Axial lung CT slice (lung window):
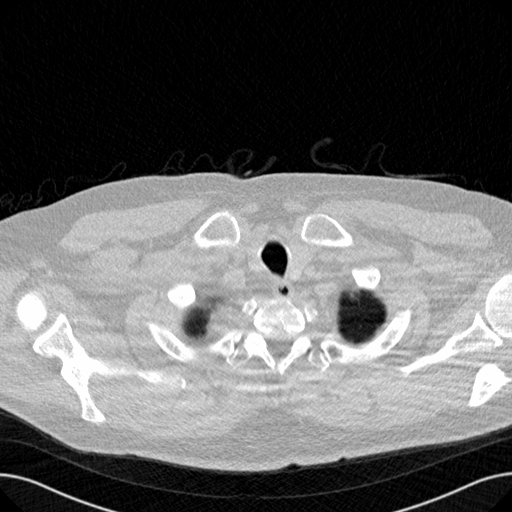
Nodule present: no